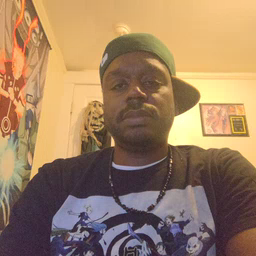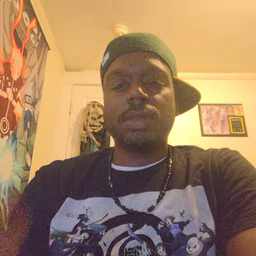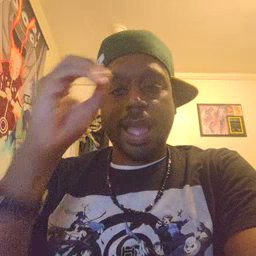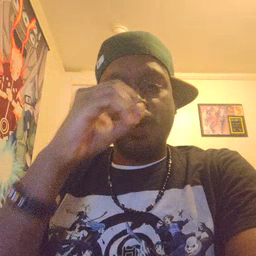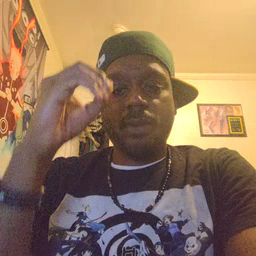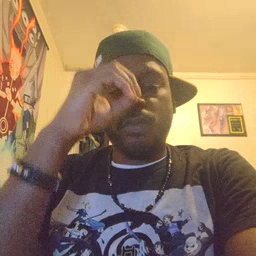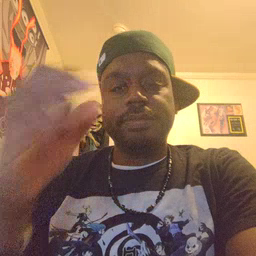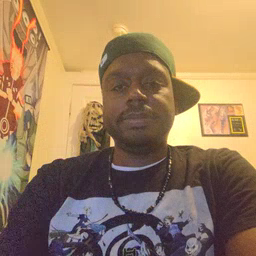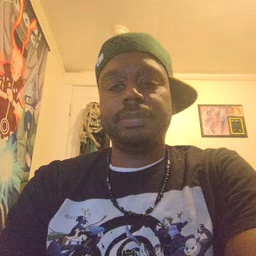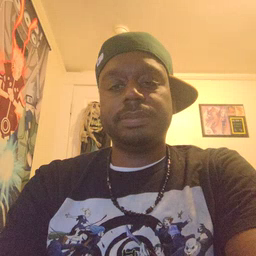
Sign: owl